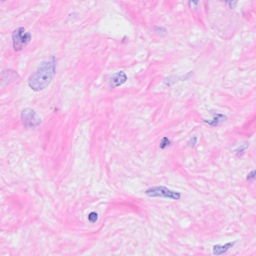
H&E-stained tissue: Breast